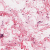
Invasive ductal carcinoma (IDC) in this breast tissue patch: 0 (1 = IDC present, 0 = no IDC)